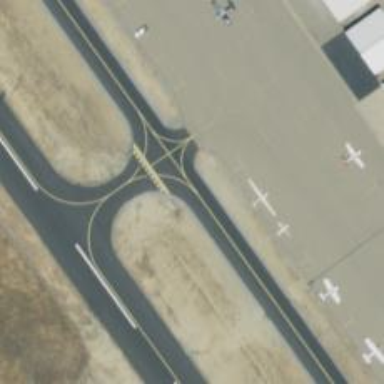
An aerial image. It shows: View of taxiway at the airport.